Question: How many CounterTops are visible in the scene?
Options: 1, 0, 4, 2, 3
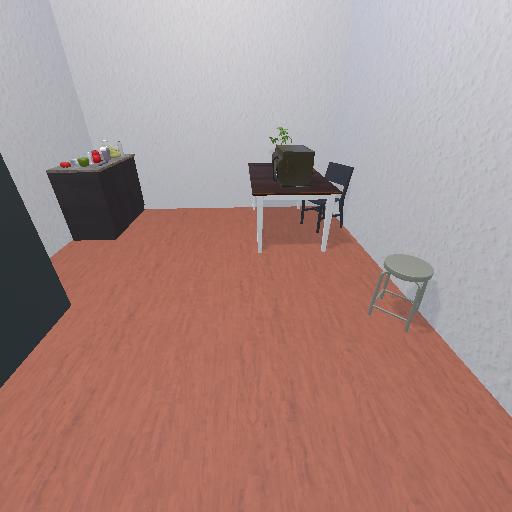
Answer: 1